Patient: sex F, age 19
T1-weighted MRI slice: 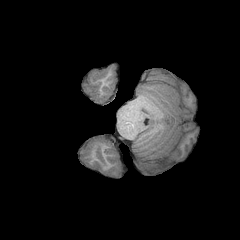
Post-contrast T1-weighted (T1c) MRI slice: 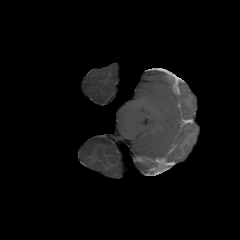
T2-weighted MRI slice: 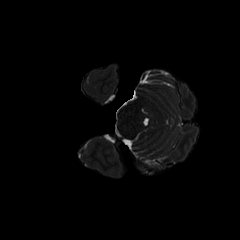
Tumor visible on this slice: no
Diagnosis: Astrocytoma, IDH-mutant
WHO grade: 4